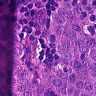
Metastatic tissue present: yes